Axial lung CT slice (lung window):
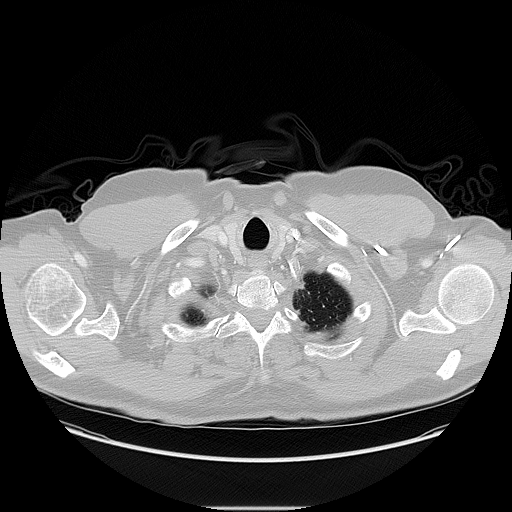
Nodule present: no